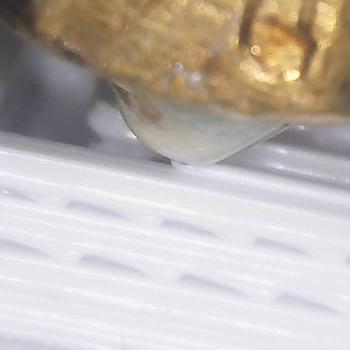
Flow rate: 105%